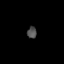
Tissue: prostate
Cell type: T cells
Senescence score: 0.3599
Nuclear area (px): 107
Mean DAPI intensity: 78.636